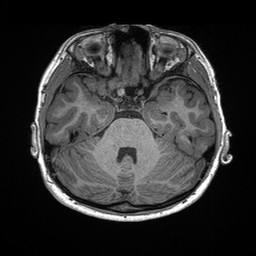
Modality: T1w
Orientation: coronal
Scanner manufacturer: siemens
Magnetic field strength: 3 T
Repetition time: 2.3 s
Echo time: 0.00298 s